Question: First of all, I'm using bootstrap's responsive design.
I want this bubble to fit in fluid. But it sticks out when if it's narrow width.
How can I fix this?
It also has to be fitting in any width.
Is it possible?

<URL>
'''
<div class="chat">
<table>
<tbody>
<tr>
<th>Body</th>
</tr>
<tr id="comment_617">
<td><div class="bubble me"><span class="text-error">01-10 03:29</span>:Person A<br>
bbbbbbbbbbbbbbbbbbbbbbbbbbbbbbbbbbbbbbbbb
<form action="/shop/walmart/posts/617" class="button_to" data-remote="true" method="post"><div><input name="_method" value="delete" type="hidden"><input data-confirm="Are you sure?" data-disable-with="deleting..." value="destroy" type="submit"><input name="authenticity_token" value="aoLKQnl4M2SWVlOrXGR+qIMLSeY5m1tKiC/PSnYQjmw=" type="hidden"></div></form>
</div></td>
</tr>
<tr id="comment_615">
<td><div class="bubble me"><span class="text-error">01-10 03:25</span>:Person A<br>
bbbbbbbbbbbbbbbbbbbbbbbbbbbbbbbbbbbbbbbbbbbbbbbbbbbbbbb
<form action="/shop/walmart/posts/615" class="button_to" data-remote="true" method="post"><div><input name="_method" value="delete" type="hidden"><input data-confirm="Are you sure?" data-disable-with="deleting..." value="destroy" type="submit"><input name="authenticity_token" value="aoLKQnl4M2SWVlOrXGR+qIMLSeY5m1tKiC/PSnYQjmw=" type="hidden"></div></form>
</div></td>
</tr>
</tbody>
<div>
'''
'''
.chat {
width: 100%;
min-width: 300px;
}
.bubble{
background-color: #FFFFFF;
border-radius: 5px;
box-shadow: 0 0 6px #B2B2B2;
display: inline-block;
padding: 10px 18px;
position: relative;
vertical-align: top;
word-break: break-all;
}
.bubble::before {
background-color: #FFFFFF;
content: "a0";
display: block;
height: 16px;
position: absolute;
top: 11px;
transform: rotate( 29deg ) skew( -35deg );
-moz-transform: rotate( 29deg ) skew( -35deg );
-ms-transform: rotate( 29deg ) skew( -35deg );
-o-transform: rotate( 29deg ) skew( -35deg );
-webkit-transform: rotate( 29deg ) skew( -35deg );
width: 20px;
}
.me {
float: left;
margin: 5px 45px 5px 5px;
min-width: 250px;
width: 100%;
}
.me::before {
box-shadow: -2px 2px 2px 0 rgba( 178, 178, 178, .4 );
left: -9px;
}
.you {
float: left;
margin: 5px 10px 5px 5px;
min-width: 250px;
width: 100%;
}
.you::before {
box-shadow: 2px -2px 2px 0 rgba( 178, 178, 178, .4 );
right: -9px;
}
'''
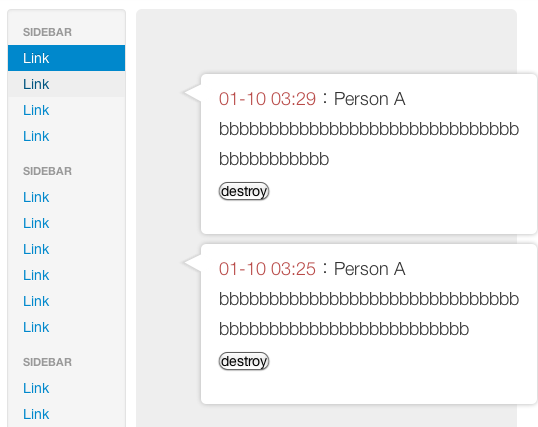
Answer: the gray background of the bubbles has a class of '.hero-unit' - the padding is pushing the bubble out of the gray background
'''
.hero-unit {
padding: 15px; /*This was 60px*/
...
}
'''
then then width of the bubble needs to be decreased from 100% since there is 15px padding , so change this
'''
.me {
float: left;
margin: 5px 45px 5px 5px;
min-width: 250px;
width: 85%; /*this line was 100%*/
}
'''
if you want to keep the 60px padding , that is ok, but the width of '.me' must be even smaller , adjust accordingly